Interaction volume radius: 5 \u00c5
Interaction volume height: 10 \u00c5
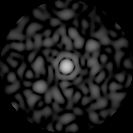
Disorder parameter: 0.8668